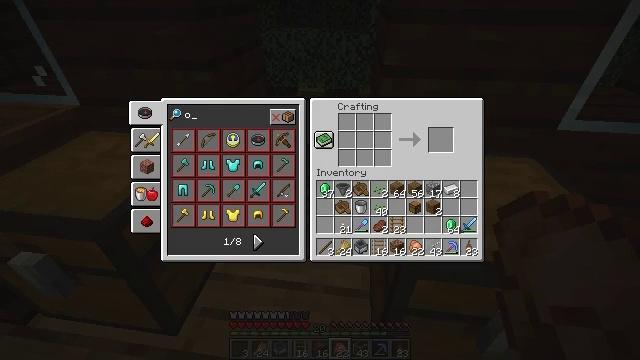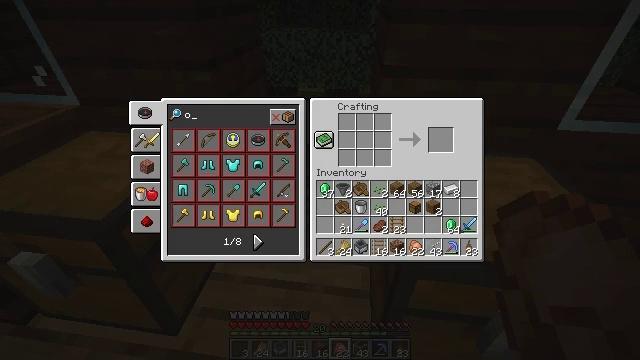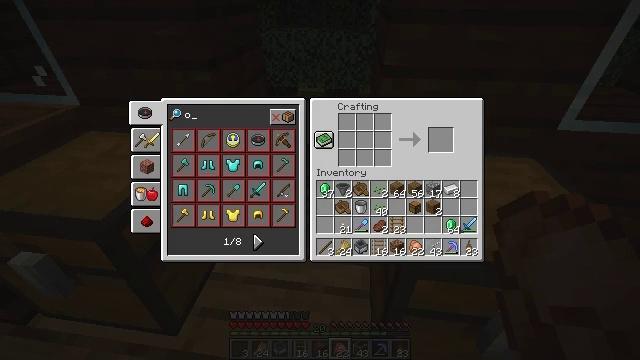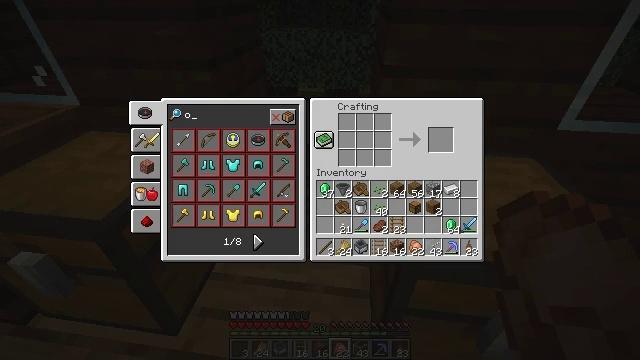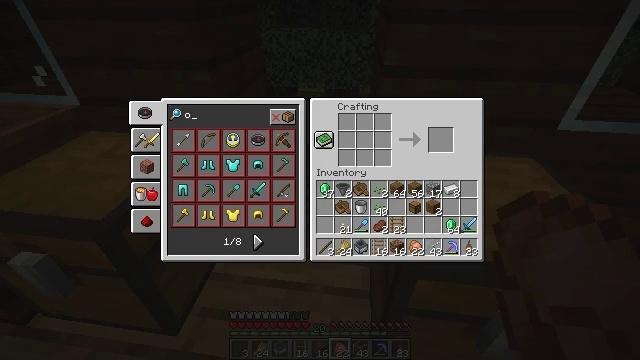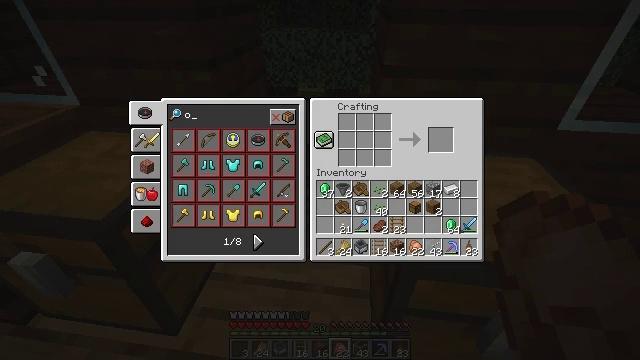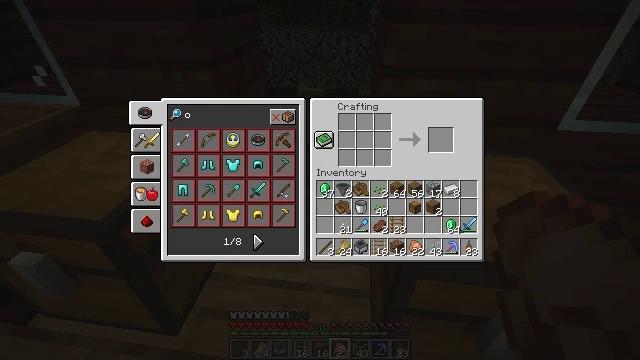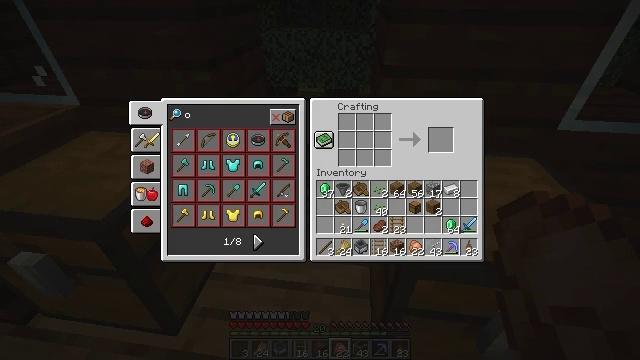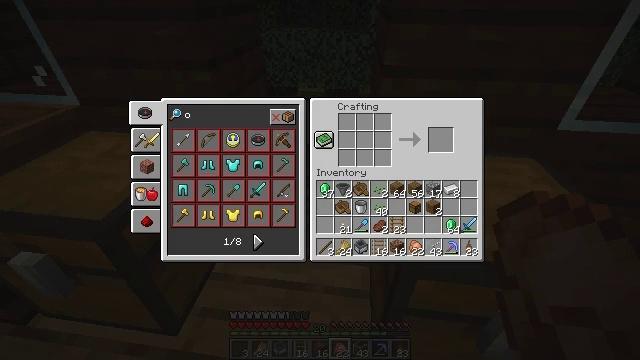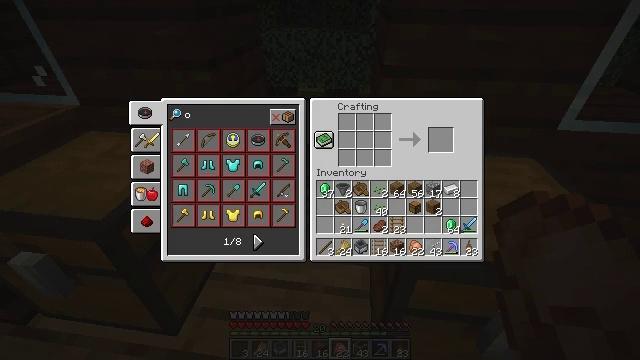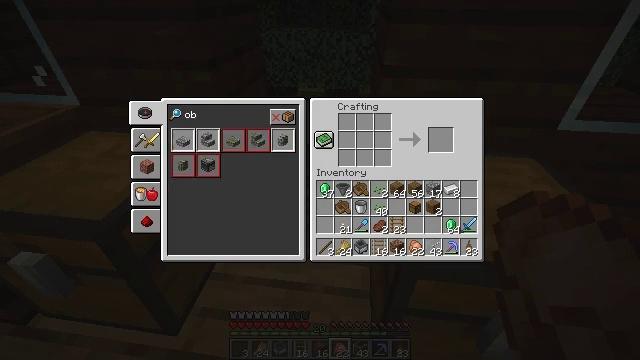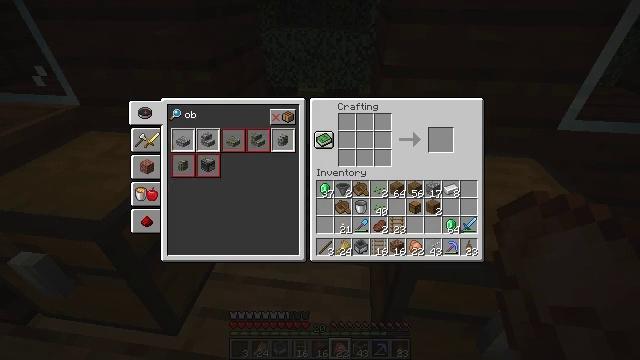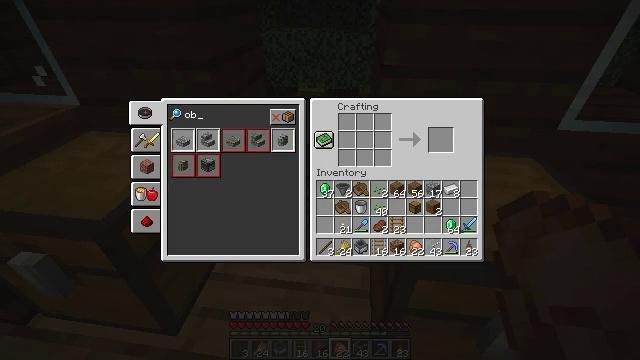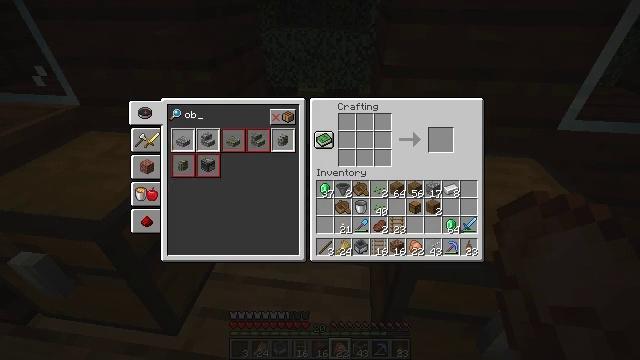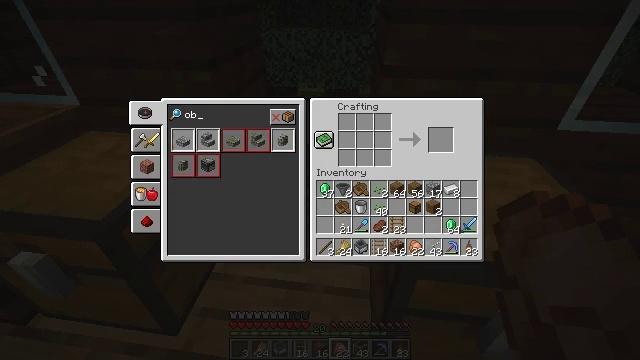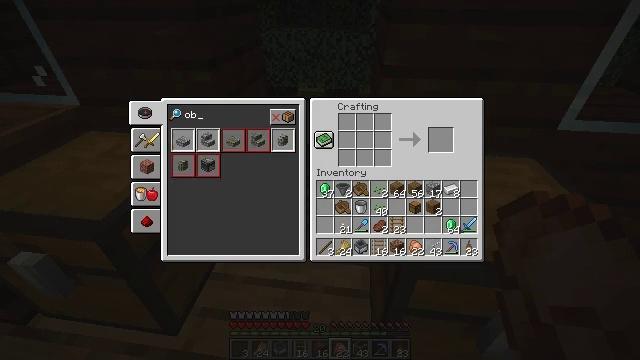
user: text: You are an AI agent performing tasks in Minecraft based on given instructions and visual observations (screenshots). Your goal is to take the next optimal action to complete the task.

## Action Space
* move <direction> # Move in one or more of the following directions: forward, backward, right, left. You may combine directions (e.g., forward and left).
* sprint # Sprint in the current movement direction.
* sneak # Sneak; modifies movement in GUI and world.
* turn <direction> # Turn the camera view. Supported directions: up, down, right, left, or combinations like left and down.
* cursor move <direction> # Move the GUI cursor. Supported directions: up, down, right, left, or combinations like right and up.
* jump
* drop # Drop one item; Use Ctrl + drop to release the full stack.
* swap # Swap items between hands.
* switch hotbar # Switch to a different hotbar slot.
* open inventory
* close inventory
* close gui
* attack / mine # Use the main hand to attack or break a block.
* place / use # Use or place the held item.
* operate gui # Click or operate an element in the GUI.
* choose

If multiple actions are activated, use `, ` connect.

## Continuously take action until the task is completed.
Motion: motion action
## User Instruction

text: Open the crafting table and make an observer.
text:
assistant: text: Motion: no_op
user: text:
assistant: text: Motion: no_op
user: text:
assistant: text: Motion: no_op
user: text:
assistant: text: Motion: no_op
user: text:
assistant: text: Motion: no_op
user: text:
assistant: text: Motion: no_op
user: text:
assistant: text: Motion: no_op
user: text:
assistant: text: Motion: no_op
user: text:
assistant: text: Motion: no_op
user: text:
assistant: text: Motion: no_op
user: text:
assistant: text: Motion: no_op
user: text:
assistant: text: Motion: no_op
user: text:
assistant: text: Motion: no_op
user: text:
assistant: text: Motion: no_op
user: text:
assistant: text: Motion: no_op
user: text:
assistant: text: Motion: move back
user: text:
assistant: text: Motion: move back
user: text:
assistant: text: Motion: no_op
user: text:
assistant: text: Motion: no_op
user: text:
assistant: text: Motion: no_op
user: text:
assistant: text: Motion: no_op
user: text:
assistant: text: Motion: no_op
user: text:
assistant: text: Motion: no_op
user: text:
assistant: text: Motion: no_op
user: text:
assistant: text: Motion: no_op
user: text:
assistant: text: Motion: no_op
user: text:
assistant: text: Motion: no_op
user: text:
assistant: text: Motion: no_op
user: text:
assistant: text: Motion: no_op
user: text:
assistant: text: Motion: no_op